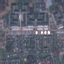
Land use / land cover: Residential